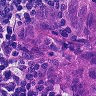
Metastatic tissue present: yes